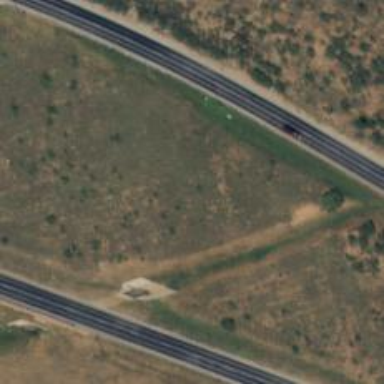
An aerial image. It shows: Asphalt motorway.